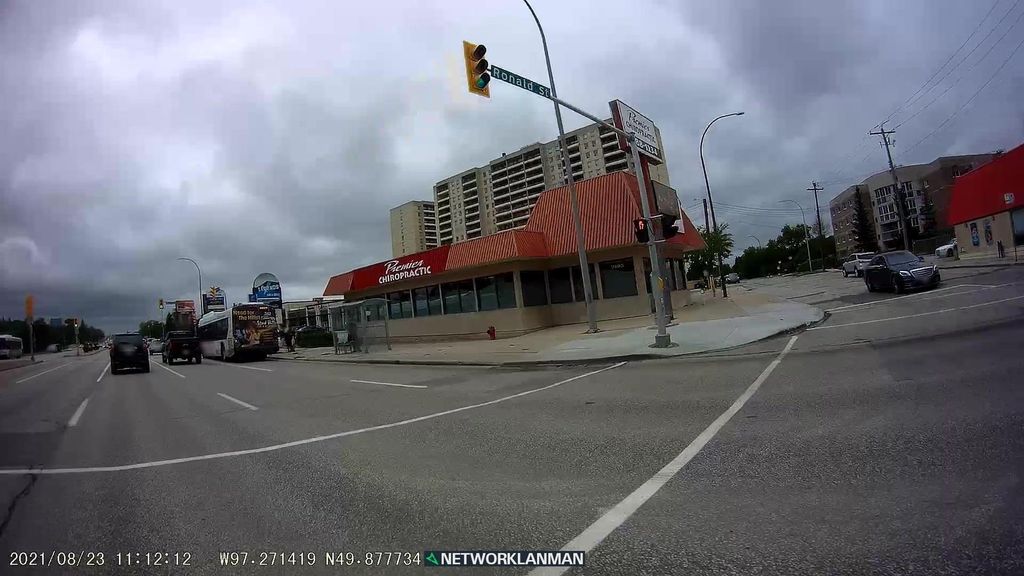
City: winnipeg